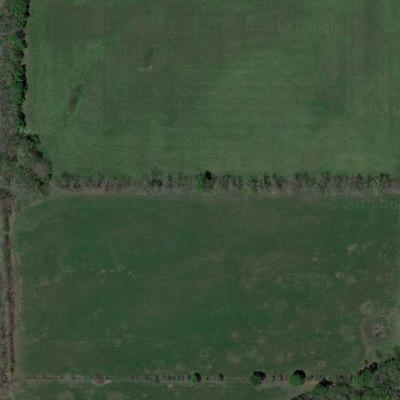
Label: aGrass